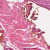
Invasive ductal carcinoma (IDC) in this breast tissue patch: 0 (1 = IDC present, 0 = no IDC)